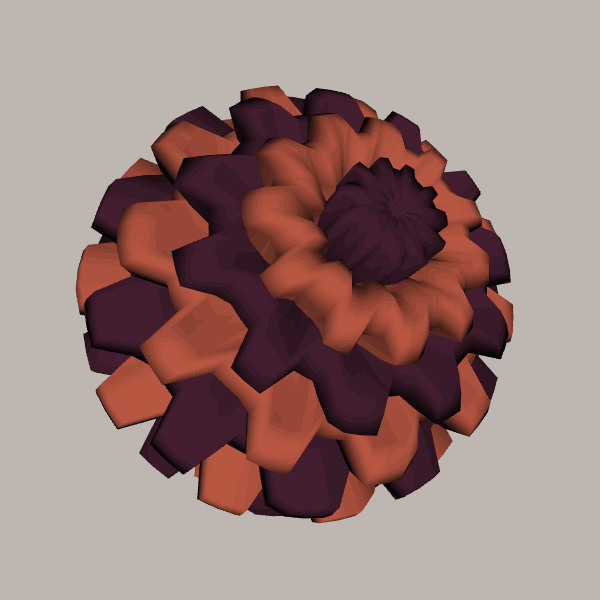
Background: light